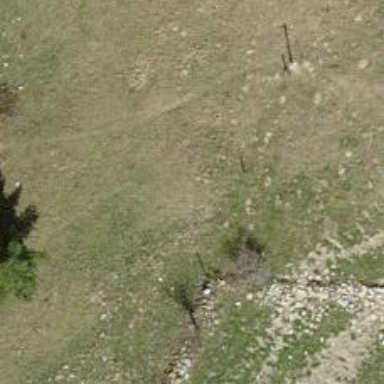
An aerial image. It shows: Path covered with grass.